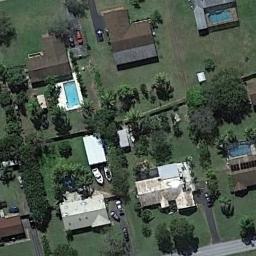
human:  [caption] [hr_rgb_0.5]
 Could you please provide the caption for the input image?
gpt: Many buildings are in medium residential area .

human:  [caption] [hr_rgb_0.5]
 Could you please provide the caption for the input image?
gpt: The houses in the mid-sized residential area are all red .

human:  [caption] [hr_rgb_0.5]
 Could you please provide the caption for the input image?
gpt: The medium residential is on the grass next to some trees .

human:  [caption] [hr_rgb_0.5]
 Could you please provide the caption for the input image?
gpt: The medium residential area has some neatly arranged houses and trees on the grass and some of the houses have swimming pools .

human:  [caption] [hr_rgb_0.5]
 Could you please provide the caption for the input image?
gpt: There are some buildings on green lawns on the medium residential area .